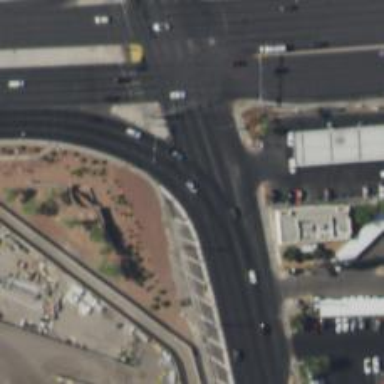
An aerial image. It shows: Primary link road with asphalt surface.